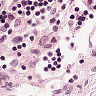
Metastatic tissue present: no